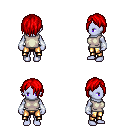
a pixel art fantasy rpg character, female body template, dark elf, purple skin, white sleeveless shirt, gold greaves, red bangs hairstyle, white cloth bracers, four views (front, back, left, right), 2x2 character sprite sheet, small pixel art, hard edges, no anti-aliasing